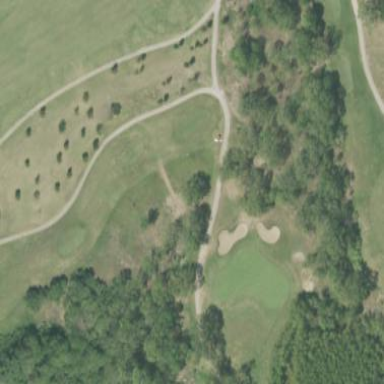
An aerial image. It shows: Rough area on grassy golf course.